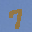
Label: 7